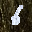
Label: 6